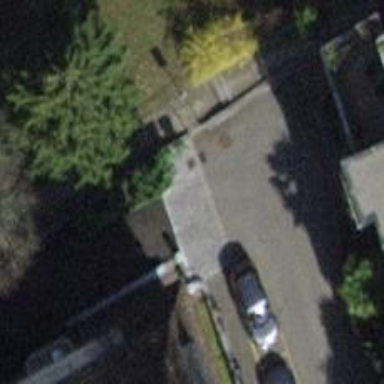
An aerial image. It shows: Turning circle on the road.